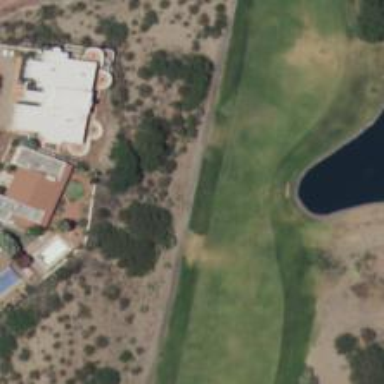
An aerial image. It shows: Grassy golf fairway.